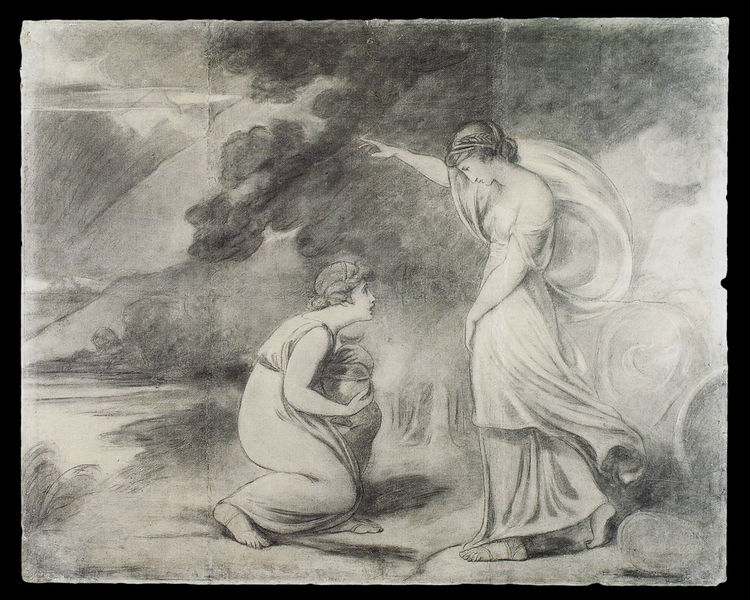
Titel: Venus befiehlt Psyche, die Wasser des Styx zu holen
Künstler: George Romney
Institution: Liverpool, Walker Art Gallery
Schlagwörter: baum, berg, dunkel, fuß, hand, himmel, wasser, wolken, bäume, frauen, mädchen, see, ufer, finger, frau, geste, grau, hell, kleid, licht, nacht, schwarz, skizze, weiss, zeichnung, schal, tuch, wolke, stehen, stein, wind, qualm, gewand, haare, brunnen, engel, krug, topf, dutt, füße, magd, hocke, kauern, grafik, angst, wehen, zopf, muse, knie, zeigen, mond, bücken, knien, furcht, bleistift, beten, entwurf, mythologie, göttin, schein, beugen, herrschaftlich, knieend, knieen, bitten, betteln, graphit, weisen, befehl, zeigend, befehlen, herrin, knielen, gwände, geknielt